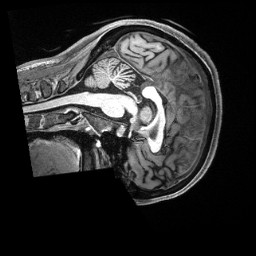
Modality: T1w
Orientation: sagittal
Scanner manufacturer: siemens
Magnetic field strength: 3 T
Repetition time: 2.5 s
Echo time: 0.00231 s